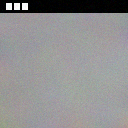
Screen state: on